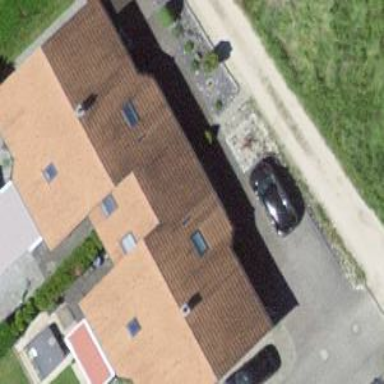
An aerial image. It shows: Terrace building with roof tiles.